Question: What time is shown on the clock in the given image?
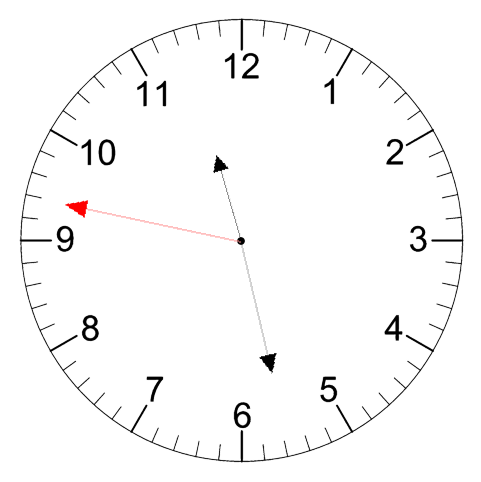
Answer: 11:27:47